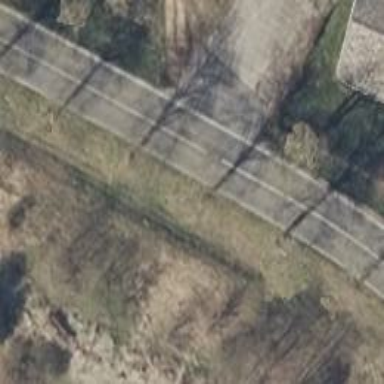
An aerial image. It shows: Secondary road with asphalt surface.